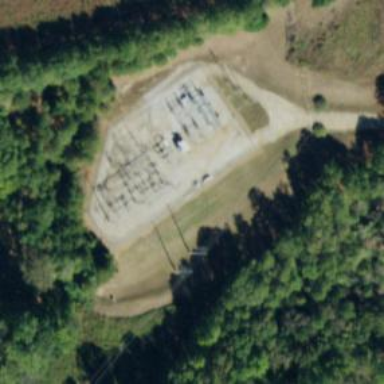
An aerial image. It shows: Power tower.